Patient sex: M
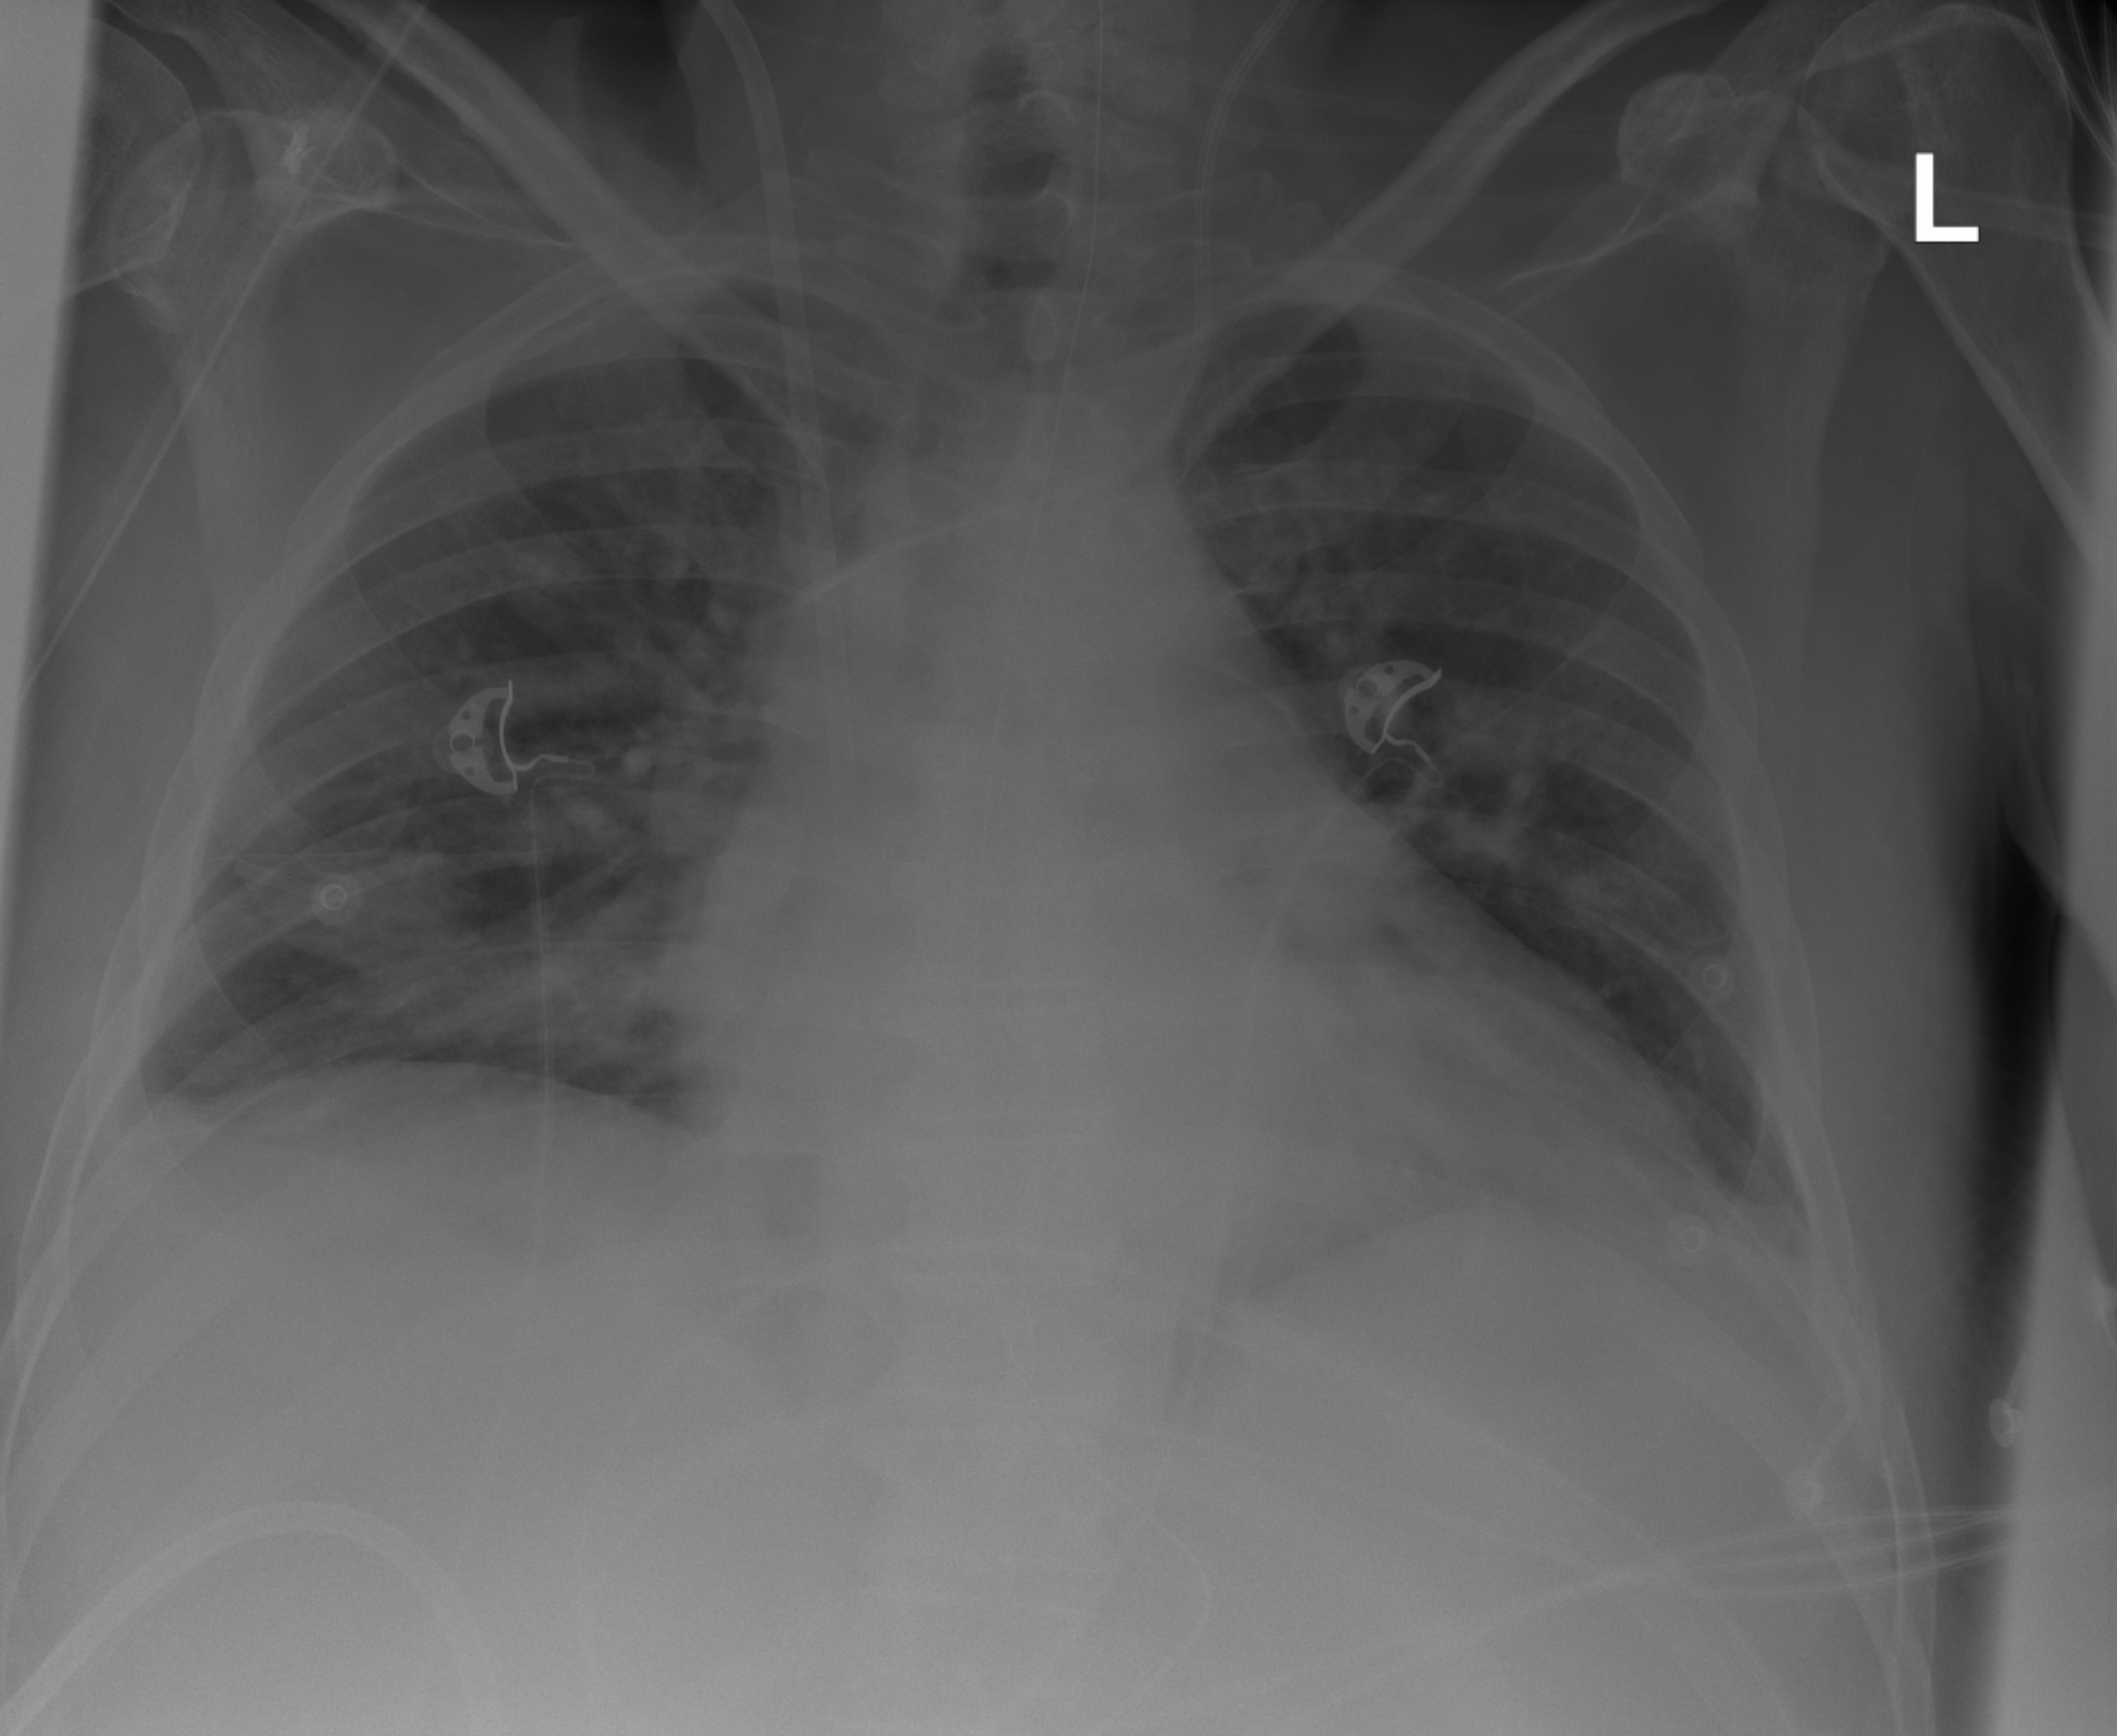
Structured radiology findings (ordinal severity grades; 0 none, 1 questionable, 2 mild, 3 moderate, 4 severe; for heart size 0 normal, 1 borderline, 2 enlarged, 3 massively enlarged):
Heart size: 2
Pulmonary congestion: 0
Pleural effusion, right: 1
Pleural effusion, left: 1
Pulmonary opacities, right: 1
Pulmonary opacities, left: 0
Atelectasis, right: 2
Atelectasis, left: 2